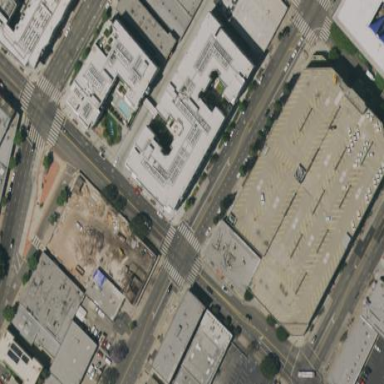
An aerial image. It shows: Commercial building with parking lot.